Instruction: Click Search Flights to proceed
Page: home
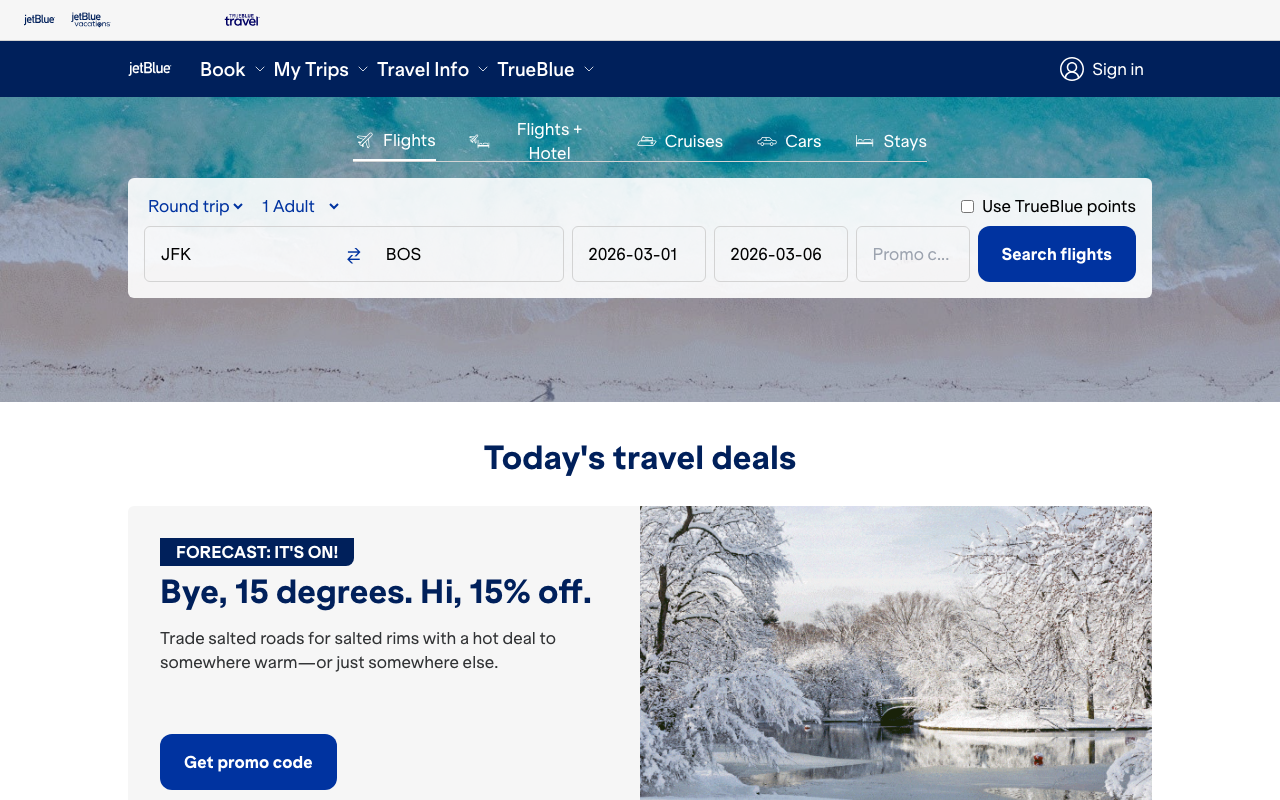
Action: click